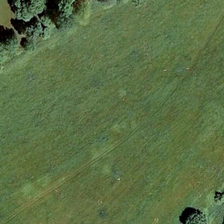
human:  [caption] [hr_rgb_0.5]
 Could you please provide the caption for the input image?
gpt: some green trees are near a large piece of green meadows .

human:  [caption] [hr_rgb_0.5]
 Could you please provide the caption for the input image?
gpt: some green trees are near a large piece of green meadows .

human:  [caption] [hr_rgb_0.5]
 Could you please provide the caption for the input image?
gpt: some green trees are near a large piece of green meadows .

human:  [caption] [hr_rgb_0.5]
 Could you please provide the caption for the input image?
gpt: some green trees are near a large piece of green meadows .

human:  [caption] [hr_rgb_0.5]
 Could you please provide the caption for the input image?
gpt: some green trees are near a large piece of green meadows .